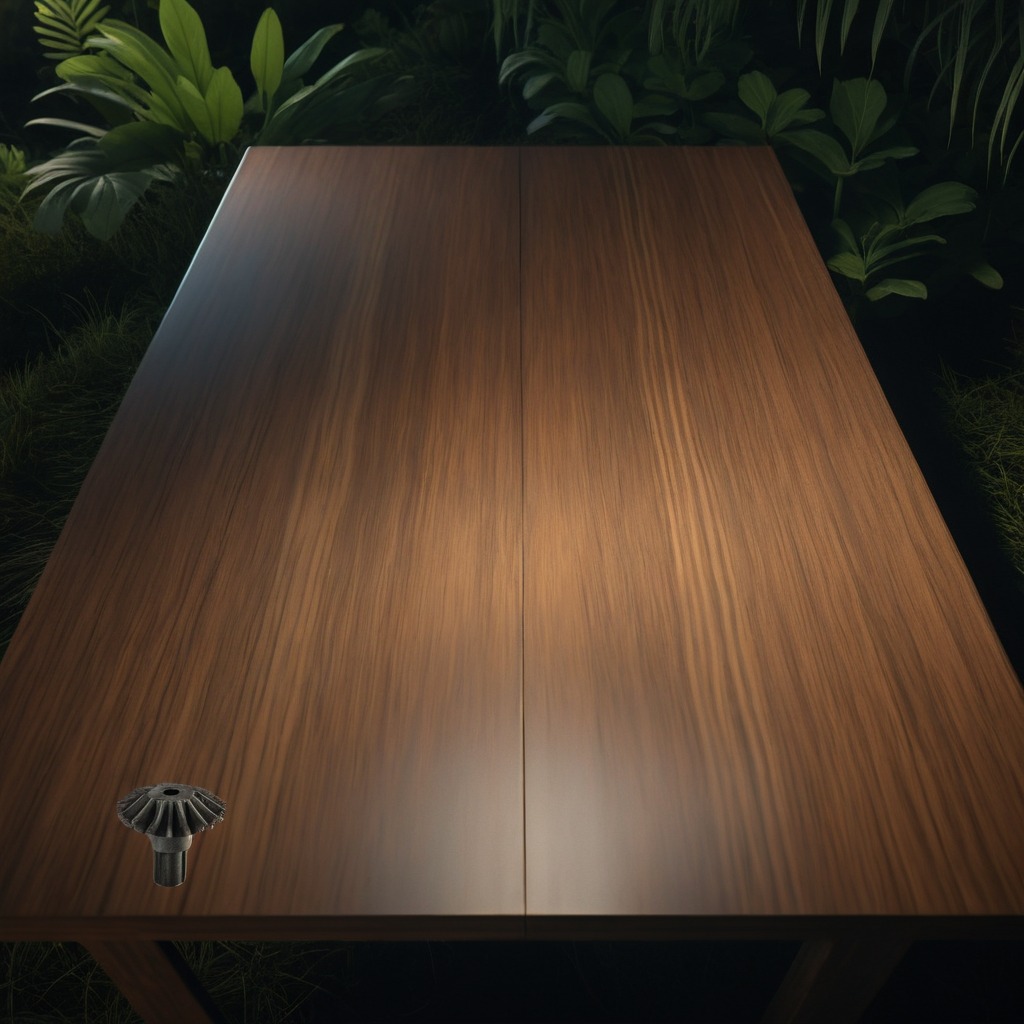
A steel gear with teeth lies on the wooden table inside a jungle field workshop tent at night.